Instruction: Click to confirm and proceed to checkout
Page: seats
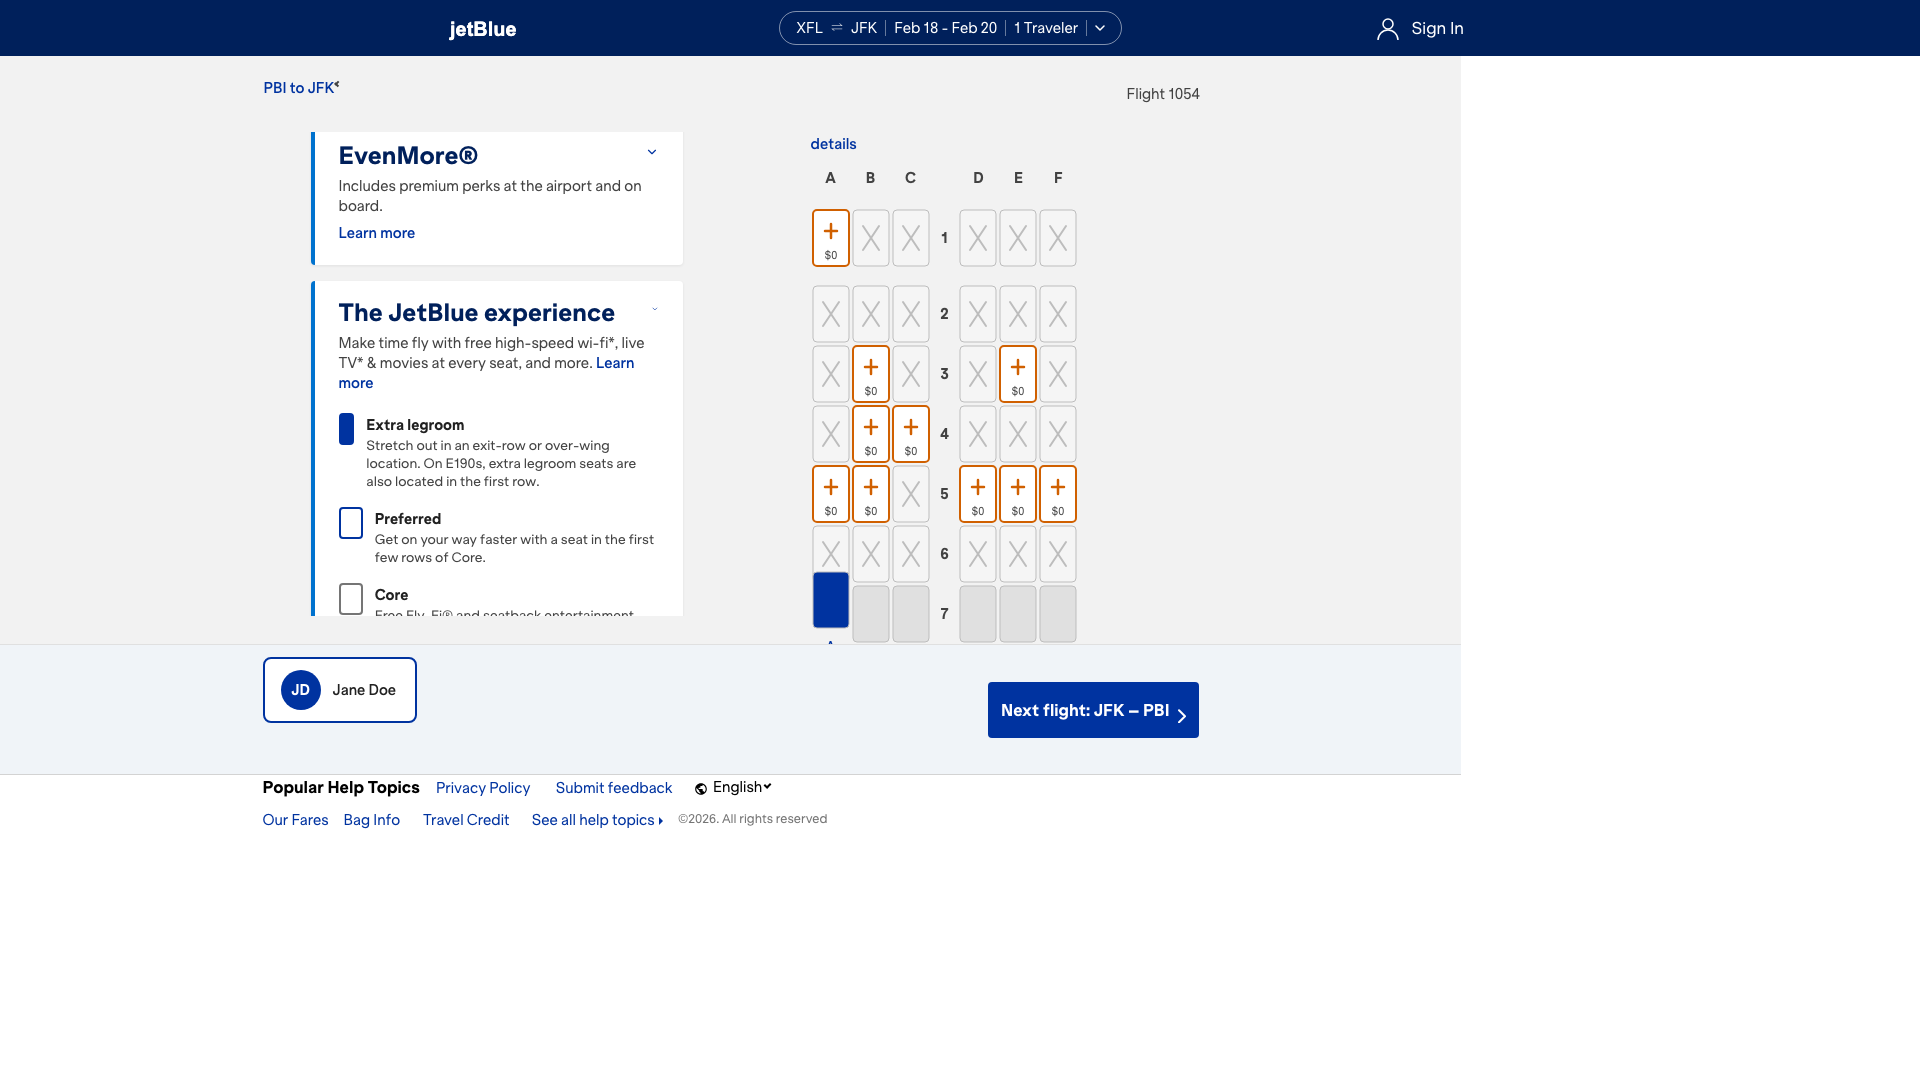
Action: click